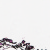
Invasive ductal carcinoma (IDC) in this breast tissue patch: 0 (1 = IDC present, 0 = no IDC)